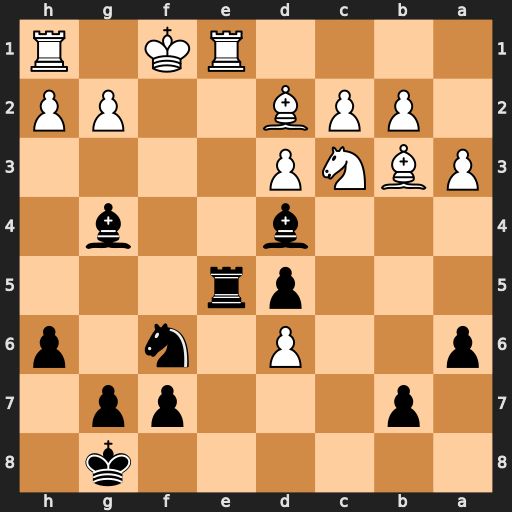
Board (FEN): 6k1/1p3pp1/p2P1n1p/3pr3/3b2b1/PBNP4/1PPB2PP/4RK1R
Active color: b
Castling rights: -
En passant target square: -
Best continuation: Rf5+ Bf4 Rxf4#